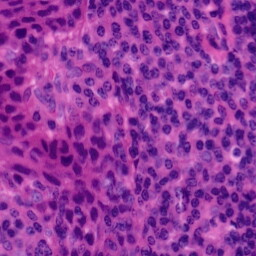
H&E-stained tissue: Tonsil